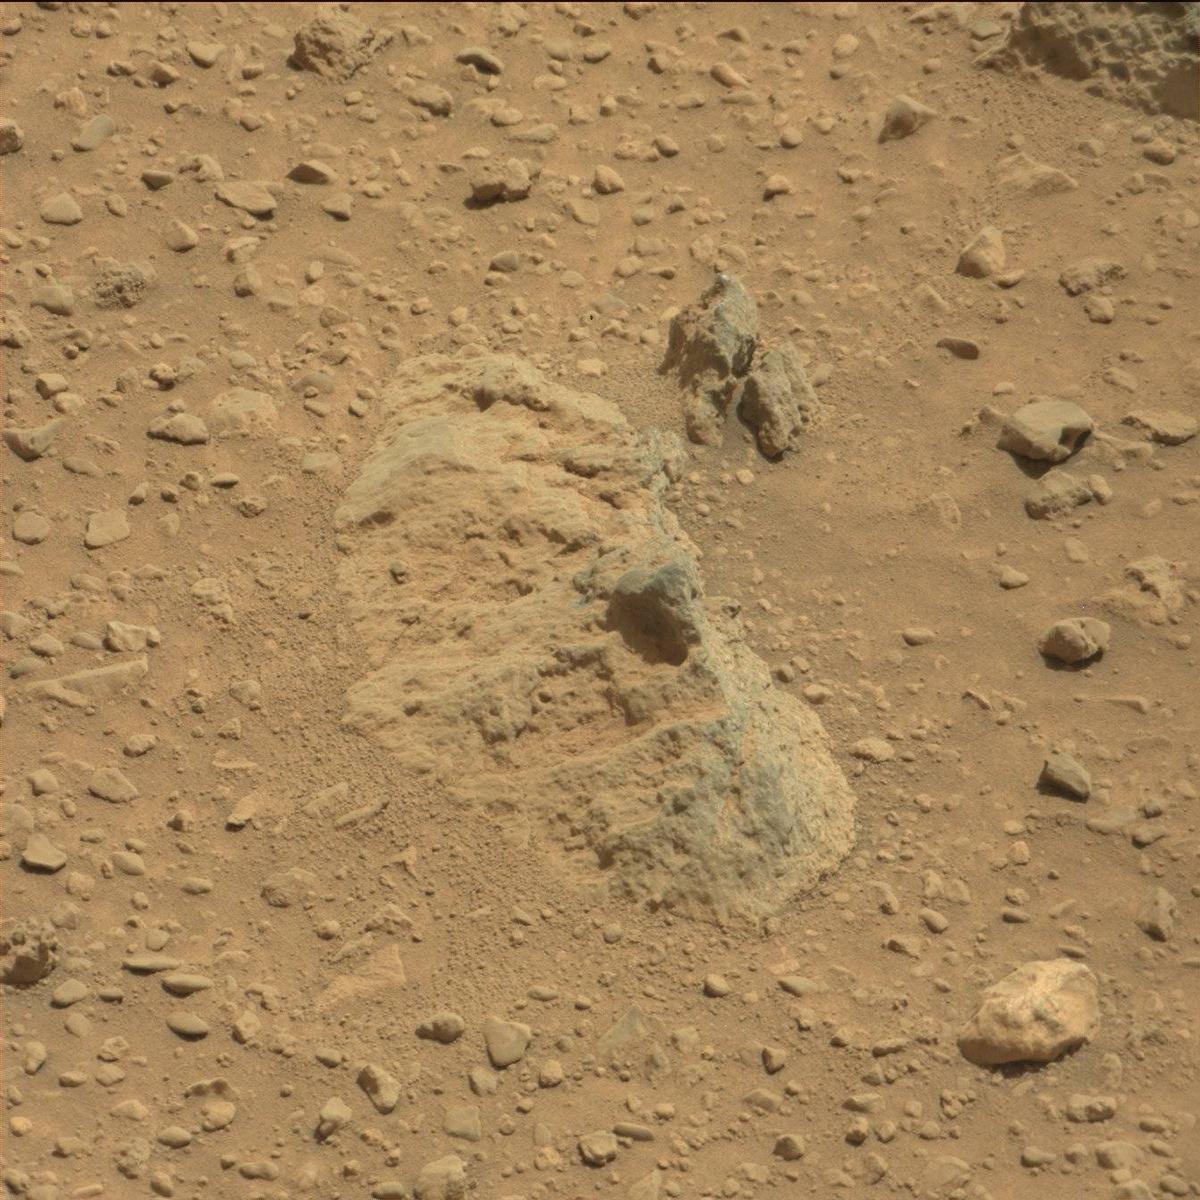
Terrain classes present: Bedrock, Rock, Sand / Soil